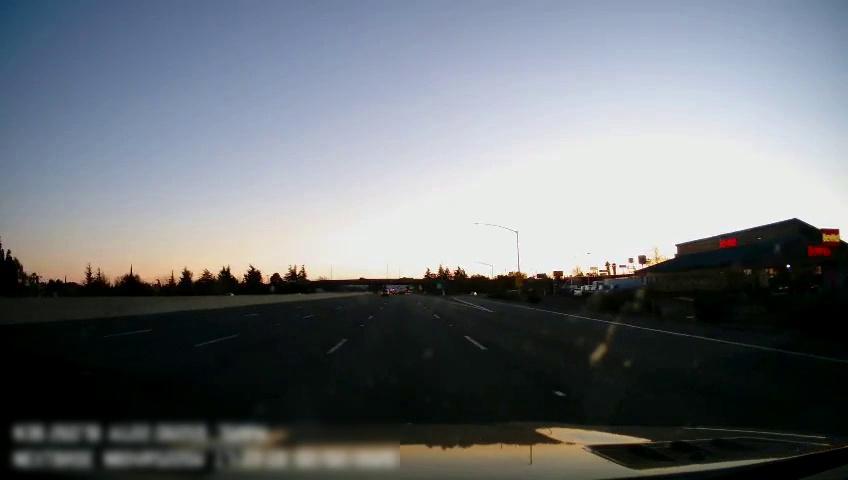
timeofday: Day
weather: Sunny
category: Drivable Space
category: Vehicles | Car
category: Vehicles | SUV
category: Vehicles | SUV
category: Vehicles | Truck
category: Vehicles | Truck
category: Vehicles | Truck
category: Lanes | Current Lane
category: Lanes | Alternate Lane
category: Lanes | Alternate Lane
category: Lanes | Current Lane
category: Lanes | Alternate Lane
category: Lanes | Alternate Lane
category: Lanes | Alternate Lane
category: Traffic | Signs